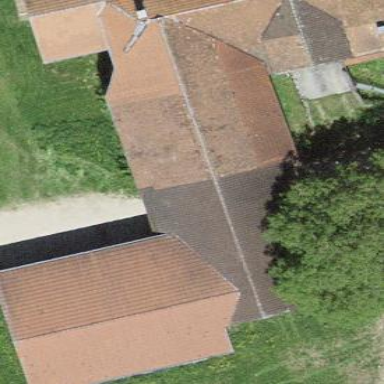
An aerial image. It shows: Farm building.